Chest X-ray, AP view. Patient: 70 years old, sex F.
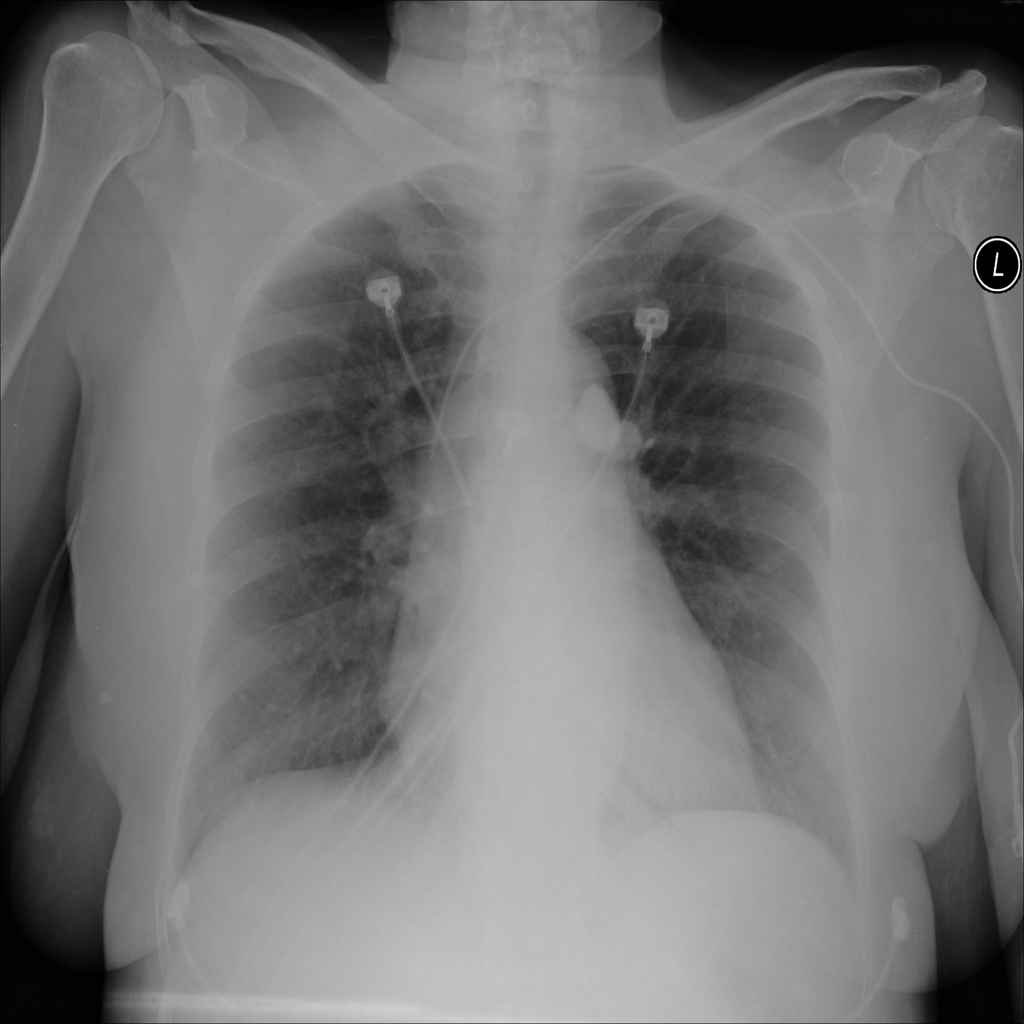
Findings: No Finding